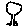
Label: tree